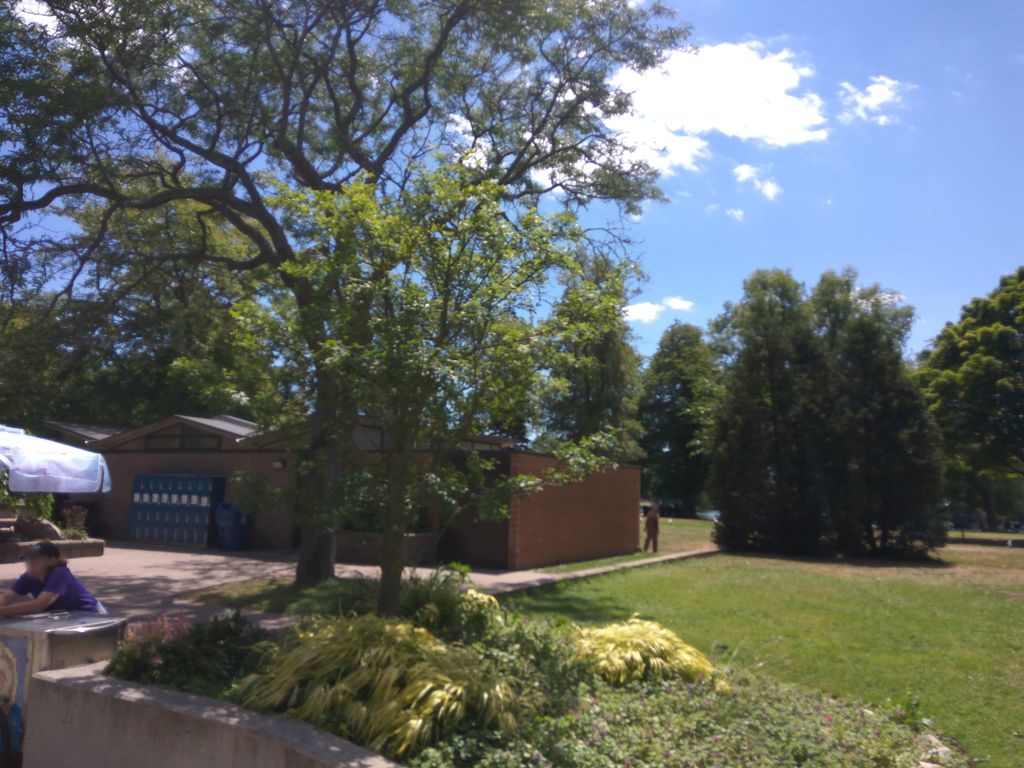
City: toronto